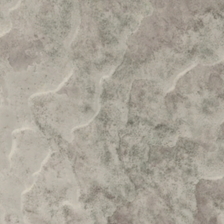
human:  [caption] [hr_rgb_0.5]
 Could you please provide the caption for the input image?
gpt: some ripples are in a piece of yellow desert .

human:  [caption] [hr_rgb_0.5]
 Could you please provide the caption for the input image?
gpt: some ripples are in a piece of yellow desert .

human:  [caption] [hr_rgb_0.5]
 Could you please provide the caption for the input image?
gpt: some ripples are in a piece of yellow desert .

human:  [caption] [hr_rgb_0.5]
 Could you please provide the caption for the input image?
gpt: some ripples are in a piece of yellow desert .

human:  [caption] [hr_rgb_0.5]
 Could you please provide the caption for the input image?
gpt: some ripples are in a piece of yellow desert .